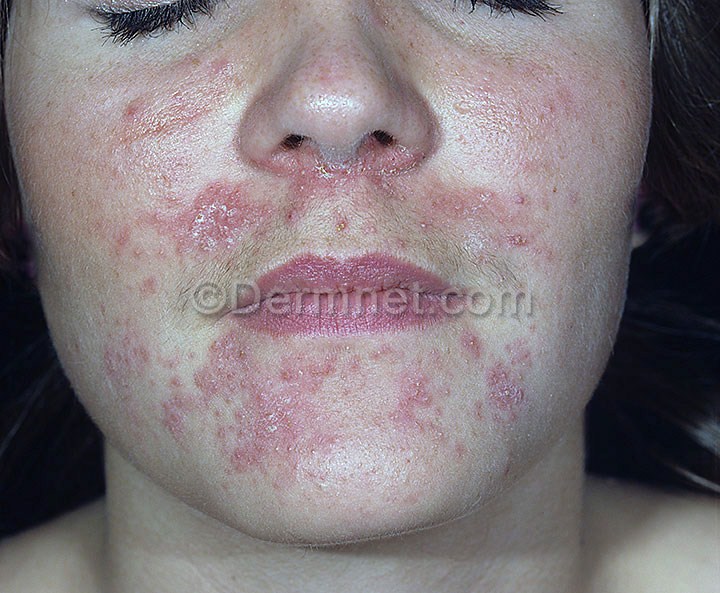
Disease: Acne and Rosacea Photos